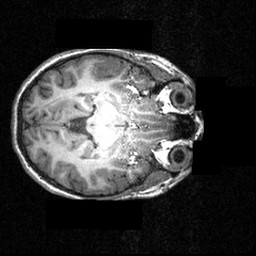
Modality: T1w
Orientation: axial
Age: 12
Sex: female
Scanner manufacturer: siemens
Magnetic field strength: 3.951 T
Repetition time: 1.5 s
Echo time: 0.00335 s